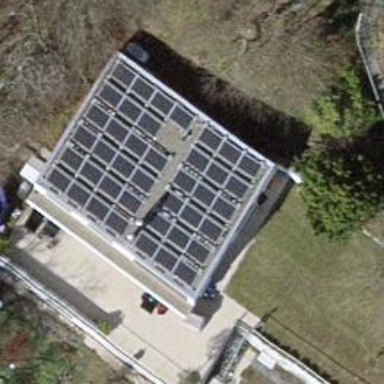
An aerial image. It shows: Solar power generator utilizing photovoltaic technology with solar photovoltaic panels.